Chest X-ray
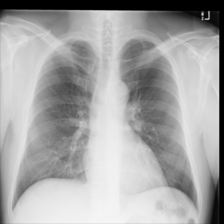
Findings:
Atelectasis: negative
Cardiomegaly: negative
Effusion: negative
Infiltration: negative
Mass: negative
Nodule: negative
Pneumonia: negative
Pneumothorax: negative
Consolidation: negative
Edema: negative
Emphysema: negative
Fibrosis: negative
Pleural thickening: negative
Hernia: negative